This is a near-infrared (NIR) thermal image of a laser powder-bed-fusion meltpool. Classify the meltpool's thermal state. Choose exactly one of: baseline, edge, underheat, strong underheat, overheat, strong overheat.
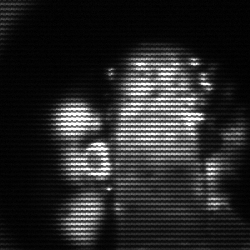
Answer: strong underheat